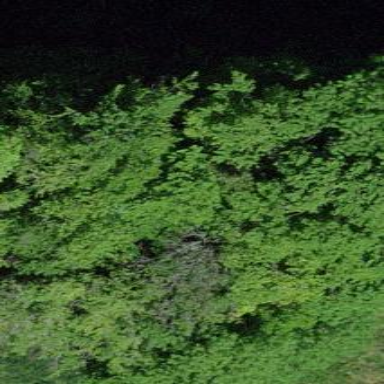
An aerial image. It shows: Mixed leaf cycle forest.